Question: I can't seem to find documentation regarding the ability to scale axes in a 3d image using matplotlib.
For example, I have the image:

And the axes have different scales. I would like them to be uniform.
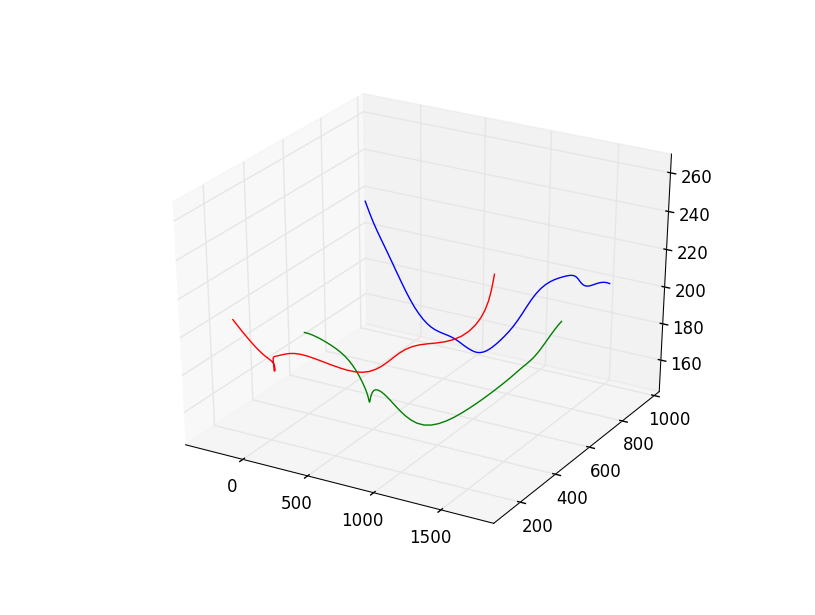
Answer: Usually it is easiest for you to include some of the code that generated the image, so we can see what you've tried and also the general setup of your code. That being said, the inclusion of the following should work:
'''
from mpl_toolkits.mplot3d import Axes3D
from matplotlib import pyplot as plt
fig = plt.figure()
ax = Axes3D(fig)
ax.set_xlim3d(0, 1000)
ax.set_ylim3d(0, 1000)
ax.set_zlim3d(0, 1000)
'''